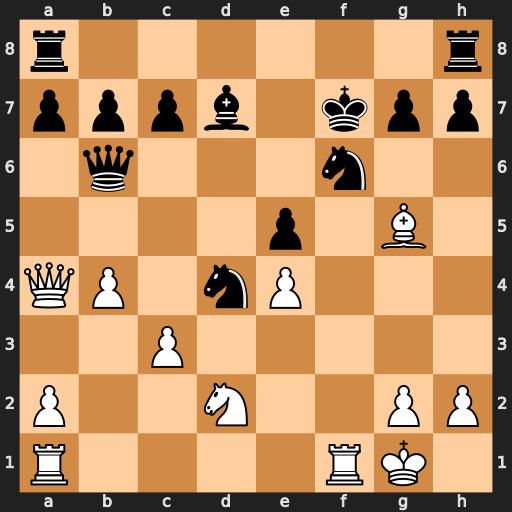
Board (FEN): r6r/pppb1kpp/1q3n2/4p1B1/QP1nP3/2P5/P2N2PP/R4RK1
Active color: w
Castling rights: -
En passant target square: -
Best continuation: Qxd7+ Kg8 Bxf6